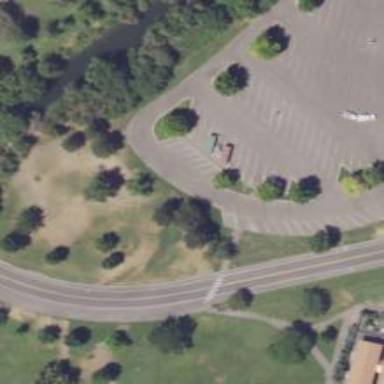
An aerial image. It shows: Parking space is available.